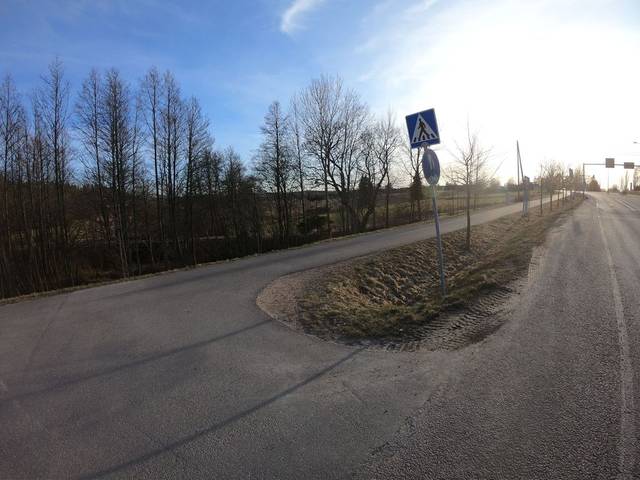
Region: Finland
Coordinates: 60.222, 24.677